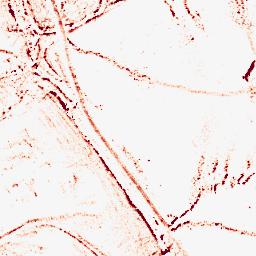
Category: morphological
Decomposition family: morphological_square
Decomposition parameters: operation: opening
size: 5
Upsampling method: sinc_blackman
Upsampling parameters: scale: 2
kernel_size: 8
Upsampling scale: 2